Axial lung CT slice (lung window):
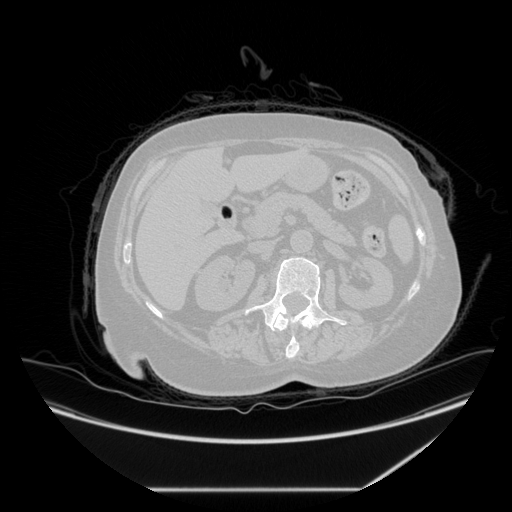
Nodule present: no